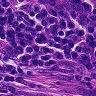
Metastatic tissue present: yes